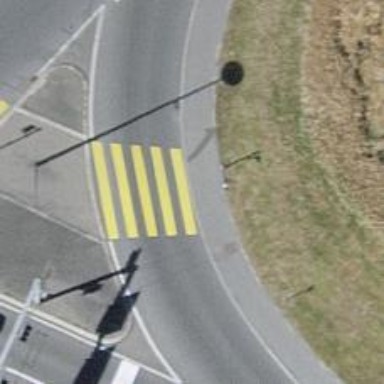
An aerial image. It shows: Kerb serving as barrier.